Question: I have a function that is expecting a result from an ajax call and assign it to the variable to result is successfully assigned to the variable but my problem is that how can I extract it?
Here is my code, I tried using '$.each' to variable but it is undefined
'''
<script type="text/javascript">
$(function () {
var branches = GetBranches();
console.log(branches);
//$.each(branches.d, function (key, val) {
// console.log(val.BranchCode);
//})
function GetBranches() {
return $.ajax({
type: 'POST',
url: 'testWS.asmx/GetBranches',
contentType: 'application/json; charset=utf-8',
dataType: 'JSON'
});
}
});
</script>
'''
Here is my screenshot for the 'console.log(branches)'

I want to retrieve/extract data from the responseJSON. How can possibly do this?
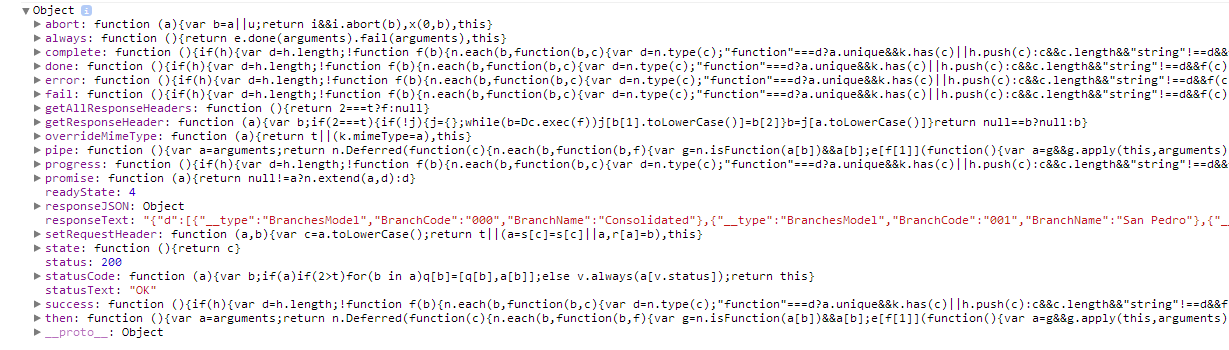
Answer: ## The jqXHR Object
'$.ajax()' returns jQuery 'XMLHttpRequest(jqXHR)' object.
> The jqXHR objects returned by $.ajax() as of jQuery 1.5 implement the
Promise interface, giving them all the properties, methods, and
behavior of a Promise (see Deferred object for more information).
These methods take one or more function arguments that are called when
the $.ajax() request terminates. This allows you to assign multiple
callbacks on a single request, and even to assign callbacks after the
request may have completed. (If the request is already complete, the
callback is fired immediately.) Available Promise methods of the jqXHR
object include:
1. jqXHR.done(function( data, textStatus, jqXHR ) {});
2. jqXHR.fail(function( jqXHR, textStatus, errorThrown ) {});
3. jqXHR.always(function( data|jqXHR, textStatus, jqXHR|errorThrown ) { });
4. jqXHR.then(function( data, textStatus, jqXHR ) {}, function( jqXHR, textStatus, errorThrown ) {});
So,
'''
$(function () {
var branches = GetBranches(); // return you jqXHR Object.
brances.done(function (data, textStatus, jqXHR) { // assign callback function when your AJAX request completes.
console.log(data); // here is data you are looking for
});
function GetBranches() {
return $.ajax({
type: 'POST',
url: 'testWS.asmx/GetBranches',
contentType: 'application/json; charset=utf-8',
dataType: 'JSON'
});
}
});
'''
## Refer $.ajax, Deferred Object